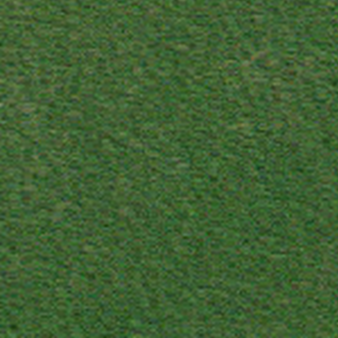
Label: other